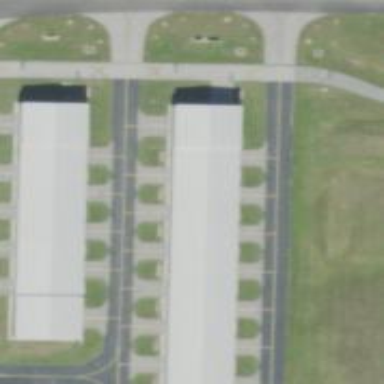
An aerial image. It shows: View of taxiway at the airport.